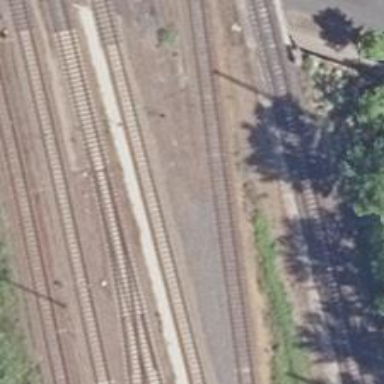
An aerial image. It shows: Railway with electrified contact lines.